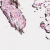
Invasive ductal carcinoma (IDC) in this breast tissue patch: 0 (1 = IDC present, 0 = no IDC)